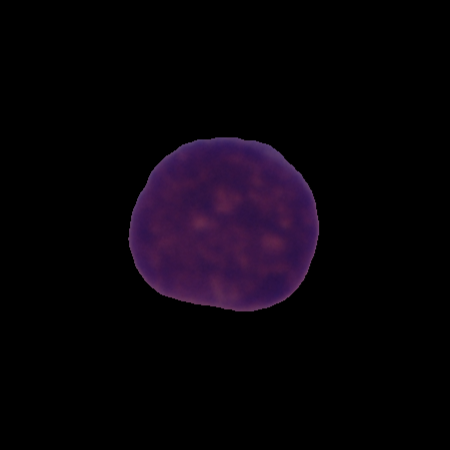
Label: cancer